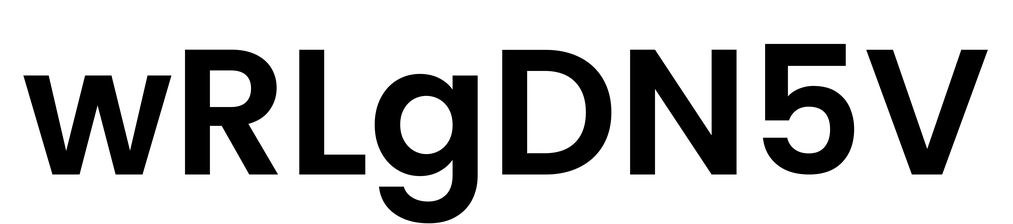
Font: Poppins-SemiBold